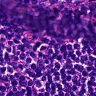
Metastatic tissue present: no